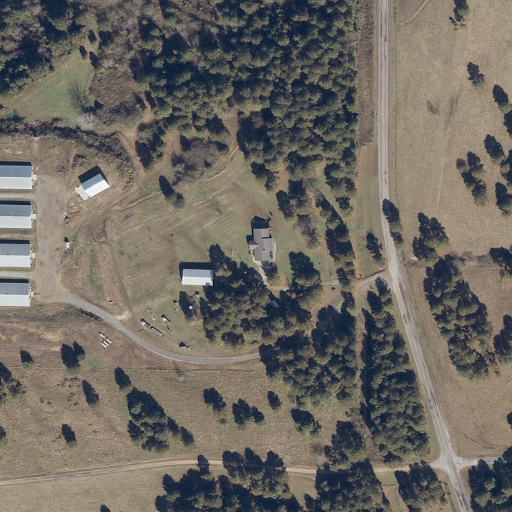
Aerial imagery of mountain in Alabama named Arkadelphia Mountain containing pasture, evergreen forest, low intensity development, deciduous forest, grassland, open development, high intensity development, mixed forest, medium intensity development, and woody wetlands